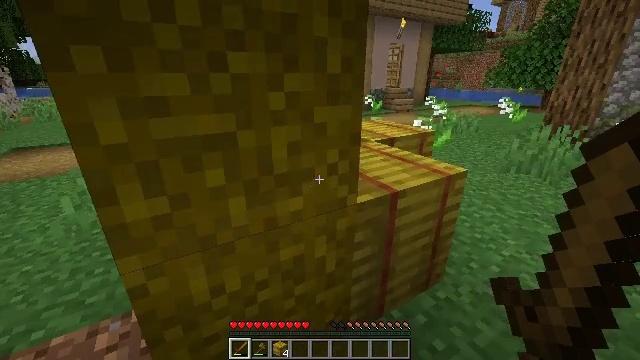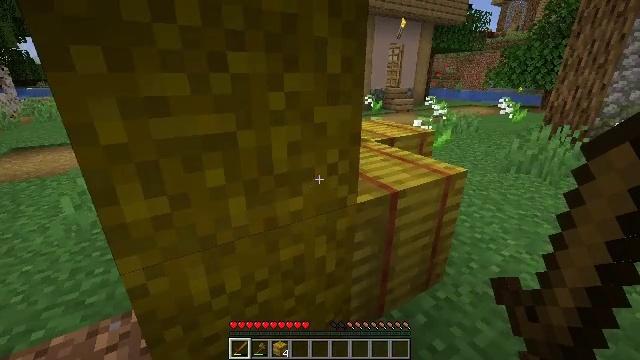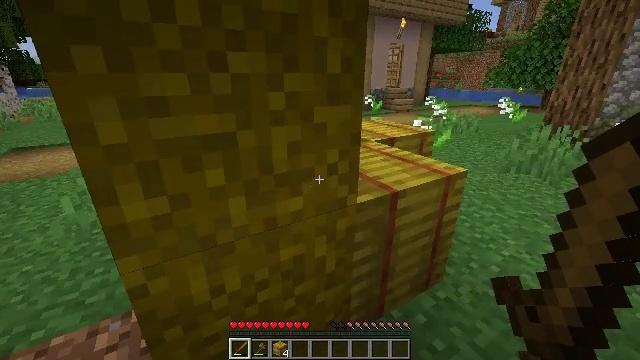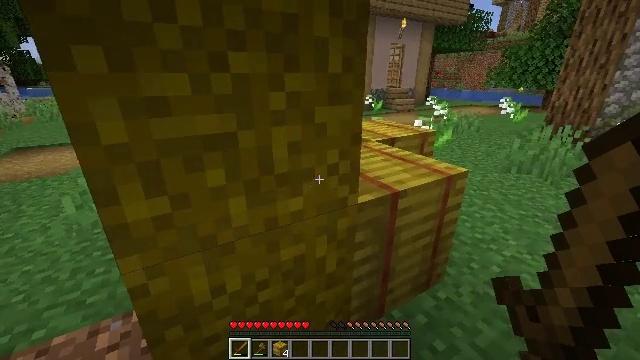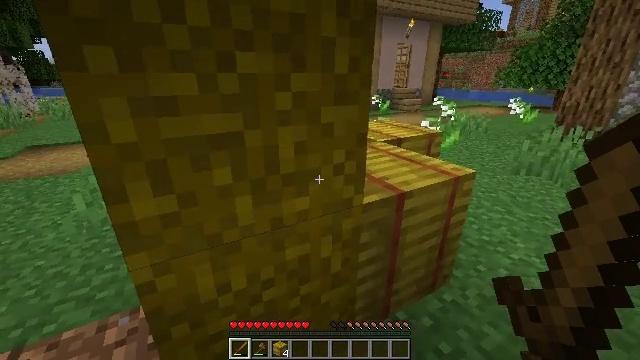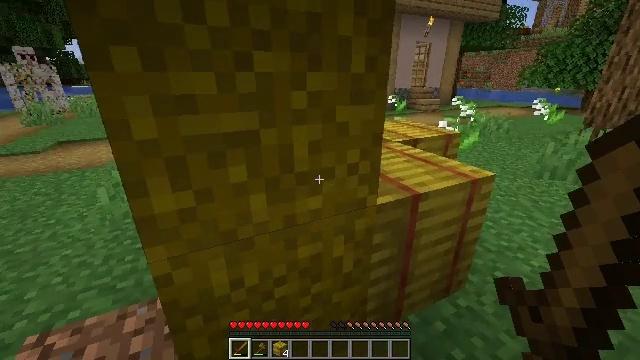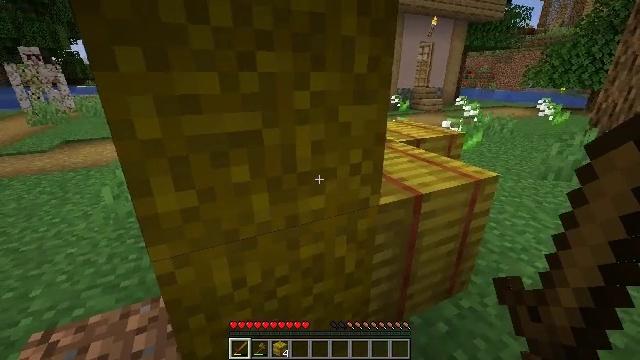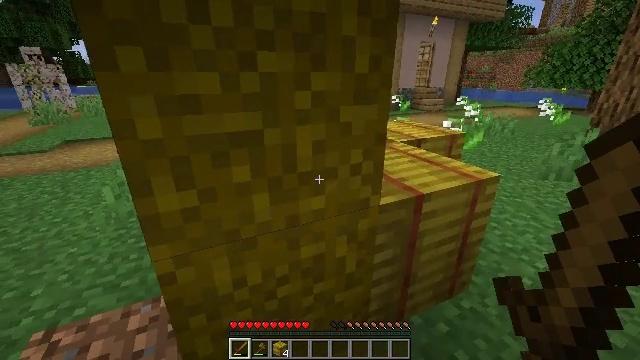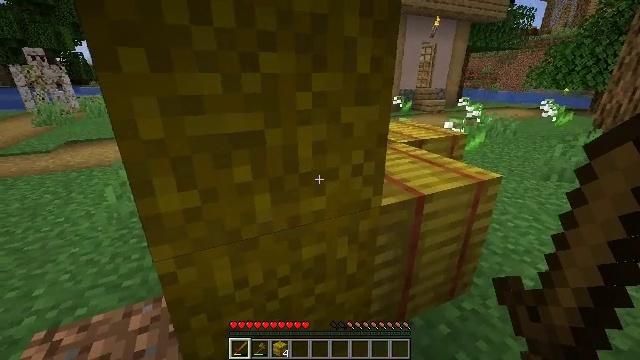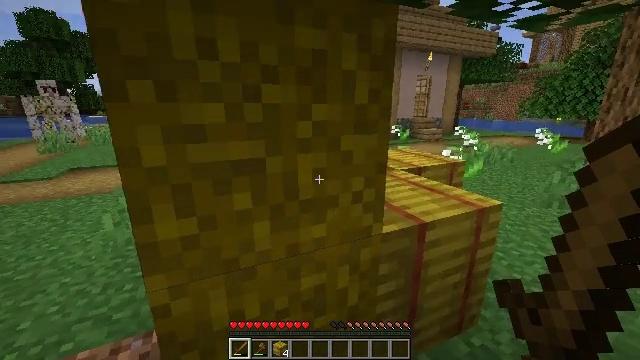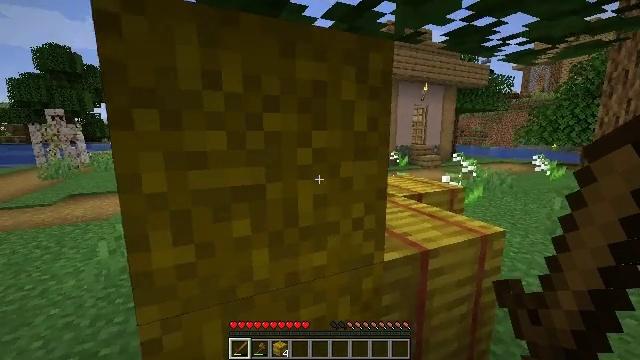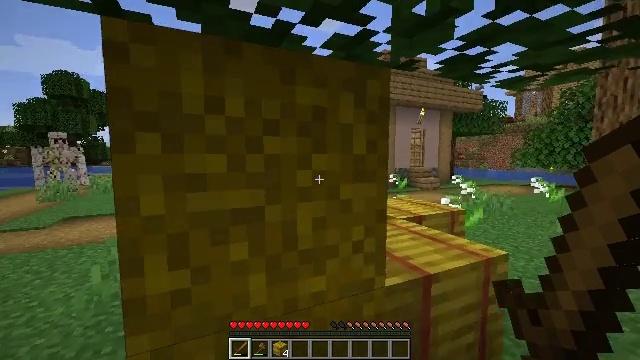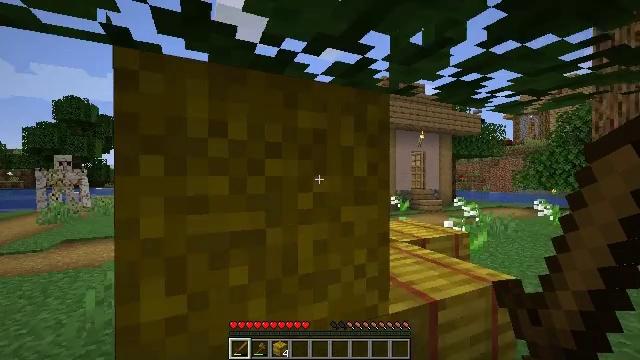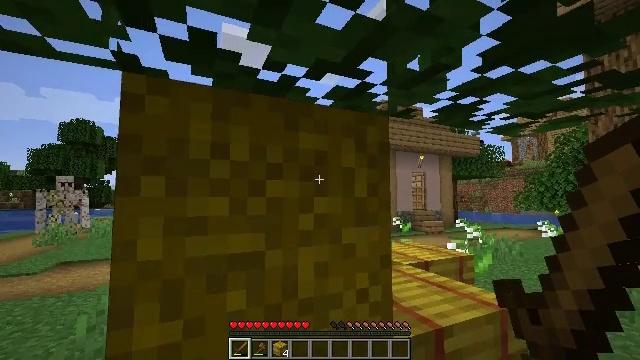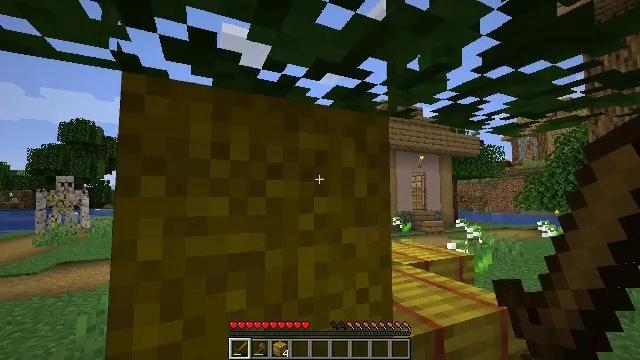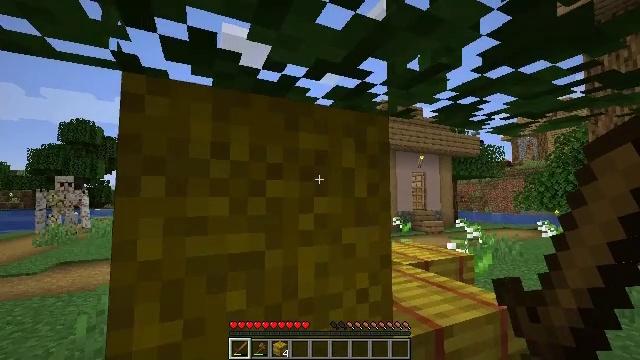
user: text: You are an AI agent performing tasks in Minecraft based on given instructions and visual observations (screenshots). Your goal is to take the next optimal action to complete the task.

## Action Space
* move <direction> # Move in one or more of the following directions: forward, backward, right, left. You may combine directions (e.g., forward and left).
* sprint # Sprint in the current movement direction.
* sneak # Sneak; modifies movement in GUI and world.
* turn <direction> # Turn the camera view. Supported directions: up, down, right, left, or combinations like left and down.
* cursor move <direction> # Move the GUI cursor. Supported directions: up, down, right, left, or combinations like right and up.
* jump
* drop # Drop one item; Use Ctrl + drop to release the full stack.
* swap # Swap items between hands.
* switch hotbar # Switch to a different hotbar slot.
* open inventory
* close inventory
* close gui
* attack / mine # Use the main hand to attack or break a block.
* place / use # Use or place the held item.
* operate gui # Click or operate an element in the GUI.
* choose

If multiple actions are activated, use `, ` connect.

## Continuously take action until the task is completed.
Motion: motion action
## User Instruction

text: Attack the hay block to get hay.
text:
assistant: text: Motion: no_op
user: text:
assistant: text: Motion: no_op
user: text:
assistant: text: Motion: no_op
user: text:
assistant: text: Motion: turn left
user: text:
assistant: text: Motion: turn left
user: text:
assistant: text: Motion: no_op
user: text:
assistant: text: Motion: no_op
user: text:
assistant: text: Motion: no_op
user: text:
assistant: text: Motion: turn up
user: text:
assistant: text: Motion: turn up
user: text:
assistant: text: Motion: turn up
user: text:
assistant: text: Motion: turn up
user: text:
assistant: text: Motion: turn up
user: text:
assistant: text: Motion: no_op
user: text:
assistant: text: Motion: no_op
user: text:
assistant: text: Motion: no_op
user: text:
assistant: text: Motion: no_op
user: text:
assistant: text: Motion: no_op
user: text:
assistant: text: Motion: no_op
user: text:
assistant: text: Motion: attack / mine
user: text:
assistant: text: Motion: attack / mine
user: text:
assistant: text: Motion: attack / mine
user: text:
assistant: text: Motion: attack / mine
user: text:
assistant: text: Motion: attack / mine
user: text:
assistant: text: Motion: attack / mine
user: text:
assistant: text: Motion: attack / mine
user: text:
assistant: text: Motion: attack / mine
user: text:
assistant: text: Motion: attack / mine
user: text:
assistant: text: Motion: attack / mine
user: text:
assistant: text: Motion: attack / mine